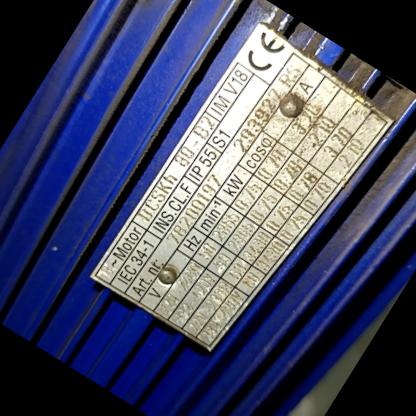
Klasa: tabliczka-znamionowa